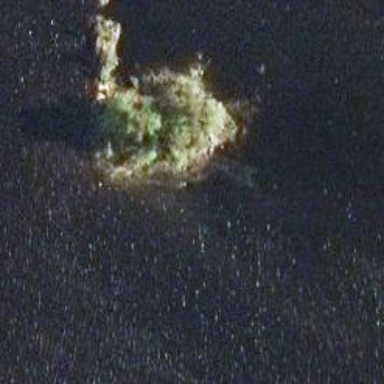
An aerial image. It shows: Islet.